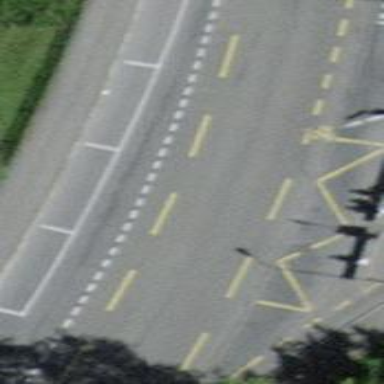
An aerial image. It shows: Public transport stop position.